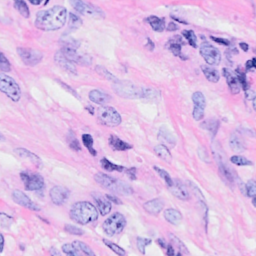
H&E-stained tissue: Breast